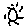
Label: sun